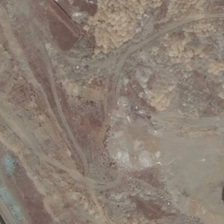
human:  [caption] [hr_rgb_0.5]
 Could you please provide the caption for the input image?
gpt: the bareland is very barren and there is no green plants .

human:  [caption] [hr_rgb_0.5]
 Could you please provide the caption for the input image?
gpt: the bareland is very barren and there is no green plants .

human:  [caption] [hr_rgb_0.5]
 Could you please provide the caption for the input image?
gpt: it is a large piece of bareland .

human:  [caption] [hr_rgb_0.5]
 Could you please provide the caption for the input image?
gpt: it is a large piece of bareland .

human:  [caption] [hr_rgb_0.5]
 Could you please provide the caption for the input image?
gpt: it is a large piece of bareland .